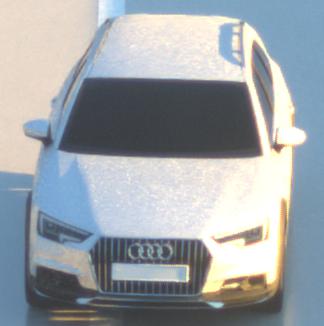
Make: Audi
Model: A4 Allroad 45 TFSI
Detailed model: A4 (B9) allroad
Model produced from: 2019/02
Model produced until: 2019/05
Doors: 5
Color: white
Road condition: wet road
Daytime: sunrise or sunset
Contrast: medium contrast